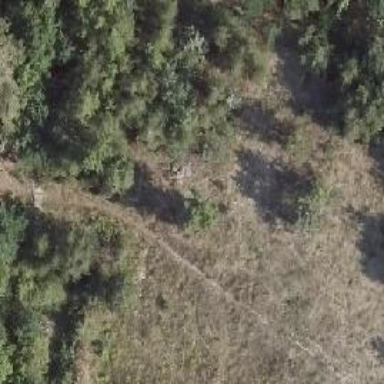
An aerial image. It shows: Abandoned spur railway.